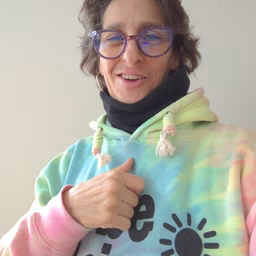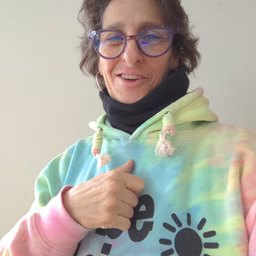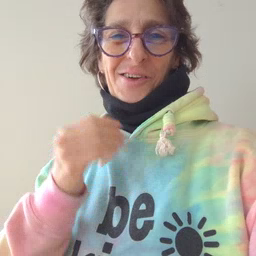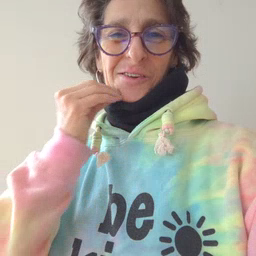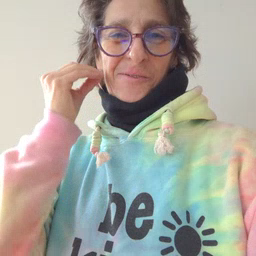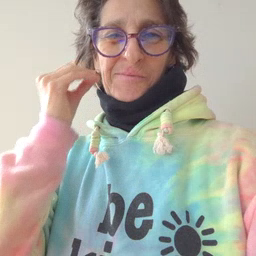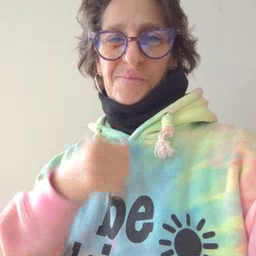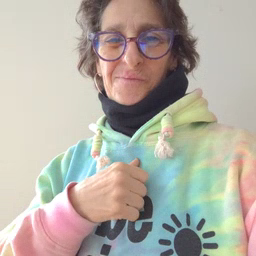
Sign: home